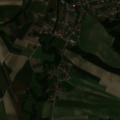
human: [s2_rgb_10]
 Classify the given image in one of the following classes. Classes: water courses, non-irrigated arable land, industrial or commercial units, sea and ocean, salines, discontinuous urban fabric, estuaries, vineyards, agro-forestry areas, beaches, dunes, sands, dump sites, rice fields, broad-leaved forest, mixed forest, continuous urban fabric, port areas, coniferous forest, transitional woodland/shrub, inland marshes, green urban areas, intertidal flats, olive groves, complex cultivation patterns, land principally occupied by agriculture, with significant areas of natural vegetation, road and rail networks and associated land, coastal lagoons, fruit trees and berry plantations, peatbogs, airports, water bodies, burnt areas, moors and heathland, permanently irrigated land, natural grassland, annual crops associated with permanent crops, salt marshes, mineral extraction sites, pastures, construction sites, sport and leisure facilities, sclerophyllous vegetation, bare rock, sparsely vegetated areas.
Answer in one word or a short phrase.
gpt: discontinuous urban fabric, non-irrigated arable land, land principally occupied by agriculture, with significant areas of natural vegetation, coniferous forest